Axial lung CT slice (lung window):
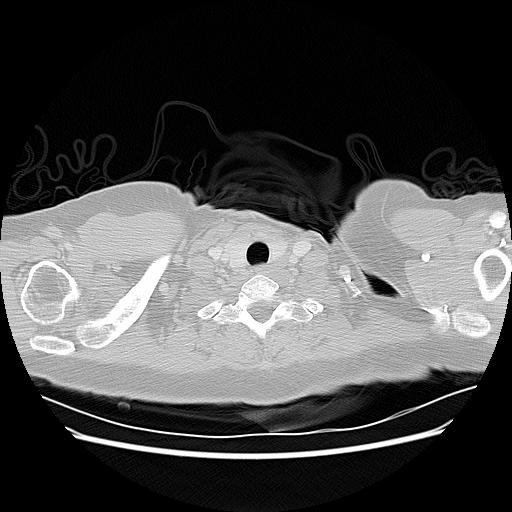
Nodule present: no